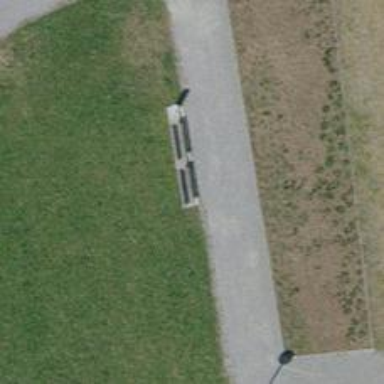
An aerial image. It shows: Brown bench.